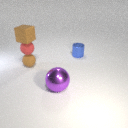
small brown rubber sphere below small red rubber sphere